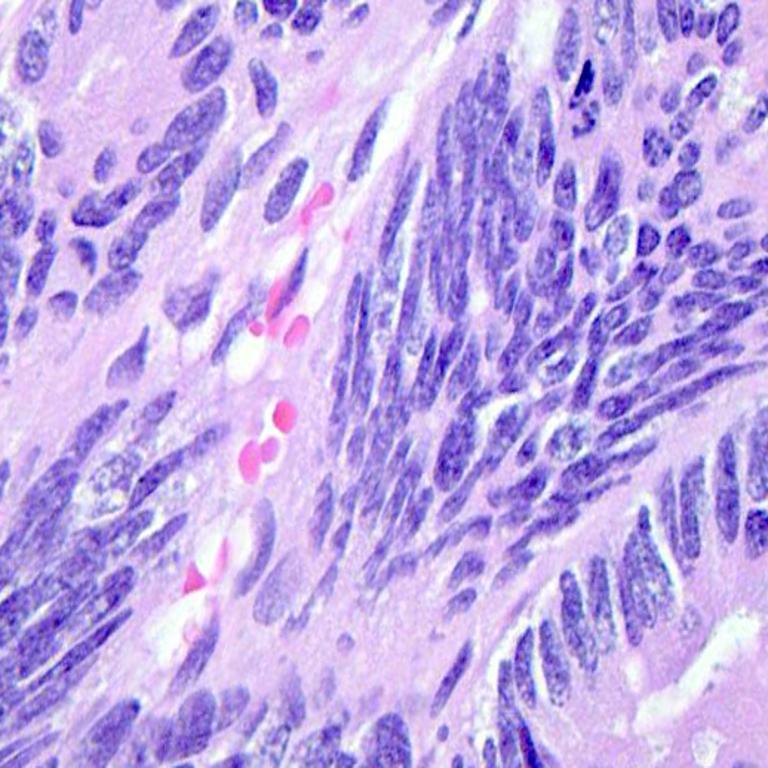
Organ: colon
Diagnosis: adenocarcinomas